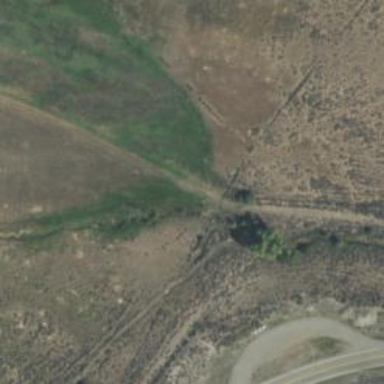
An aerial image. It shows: Culvert tunnel.